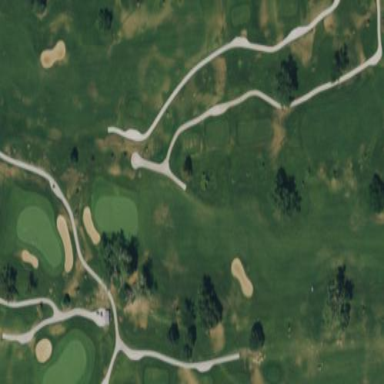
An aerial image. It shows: Golf fairway in the image.